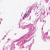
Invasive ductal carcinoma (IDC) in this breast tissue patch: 0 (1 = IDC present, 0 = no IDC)